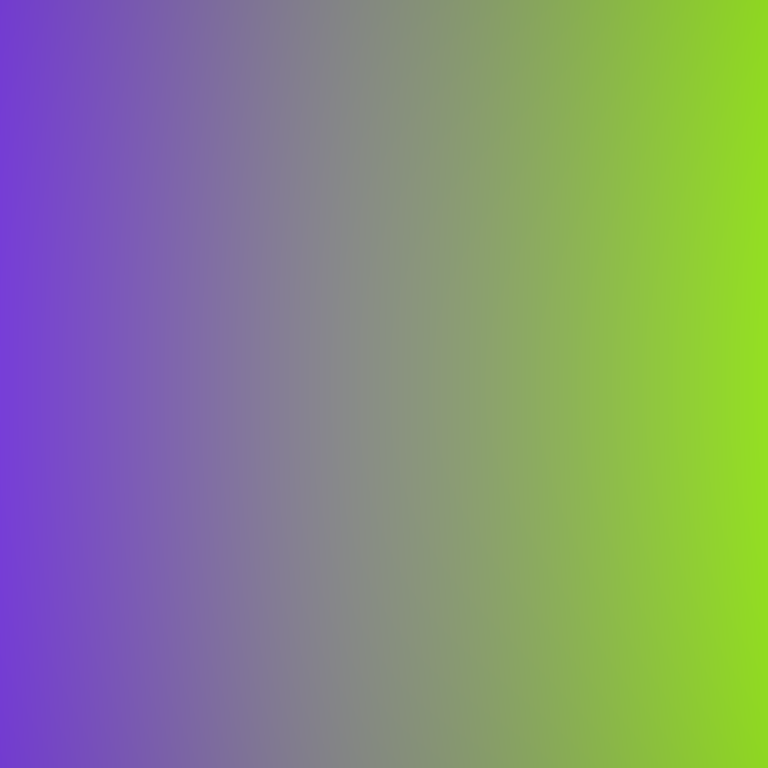
Abstract light effect, smooth gradient from violet to lime green, calm atmosphere, soft blend, no room, no furniture, no objects.